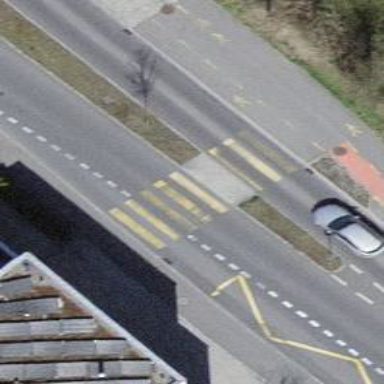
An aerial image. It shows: Kerb serving as barrier.